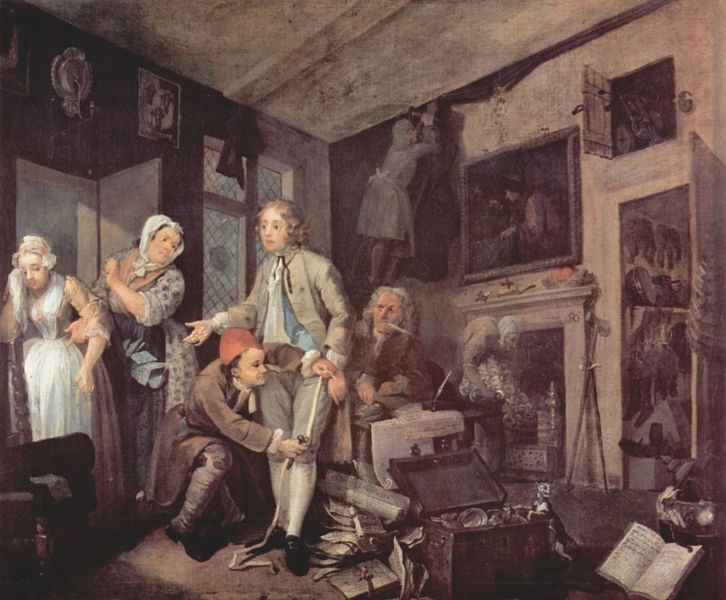
Titel: Der Erbe
Künstler: William Hogarth
Standort: London
Institution: Sir John Soane's Museum
Schlagwörter: blau, feder, gemälde, gruppe, hand, mann, schatten, frauen, grün, menschen, sitzen, braun, fenster, frau, geste, glas, grau, hut, kleid, licht, marmor, mund, männer, rücken, szene, tisch, tür, zimmer, rot, haube, leute, malerei, anzug, hose, jacke, jung, mütze, wand, band, kragen, trauer, bild, möbel, spiegel, vorhang, öl, interieur, mantel, sessel, decke, mutter, alltag, arbeit, genre, kamin, perücke, schürze, magd, rückenansicht, bilder, bücher, papier, papiere, schrank, kaminsims, kisten, perspektive, schuhe, arbeiten, schürzen, türe, vorbereitung, ölgemälde, leiter, tapete, wohnung, kopftuch, halstuch, atelier, kerze, anprobe, lciht, stuck, strumpf, junge, knie, fliege, tor, galerie, strümpfe, spitzweg, tusche, truhe, schere, hängen, offen, buch, weinen, geschirr, seite, militär, knien, schriften, anpassen, kiste, hauben, hausbesuch, jagd, pult, wappen, biedermeier, wandschrank, taschentuch, akten, seiten, handwerk, handwerker, werkstatt, werkzeug, schreiben, reise, garderobe, kunde, schreiber, schatulle, aufgeschlagen, disput, tränen, neugierig, stauraum, vergangenheit, speicher, feuerstelle, schreibfeder, schneiderei, aufmass, metermass, vermessung, putzen, bundhose, hausputz, dokumente, reparieren, messen, bildersaal, schneider, maßnehmen, ratlosigkeit, maßnahme, stativ, maßband, fraen, hoczeit, masband, papierstappel, pude, rür, ölgemäld, anmessung, mann alt jung, trhe